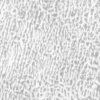
Label: not_dusty